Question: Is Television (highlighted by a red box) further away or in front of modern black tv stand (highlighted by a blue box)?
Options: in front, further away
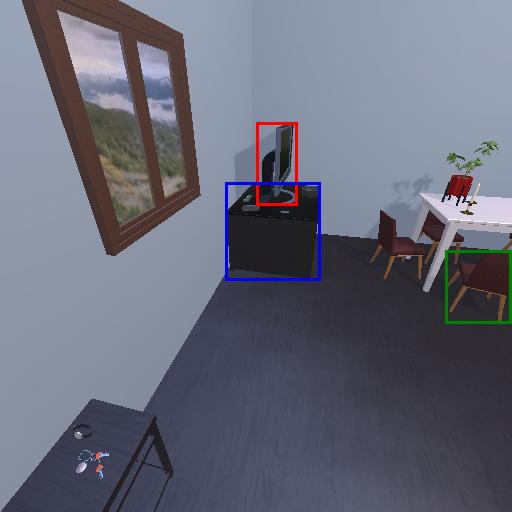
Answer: in front